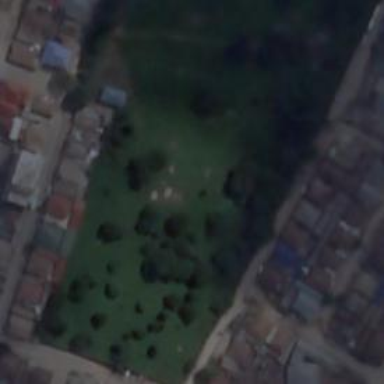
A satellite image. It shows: Cemetery.